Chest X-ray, AP view. Patient: 40 years old, sex F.
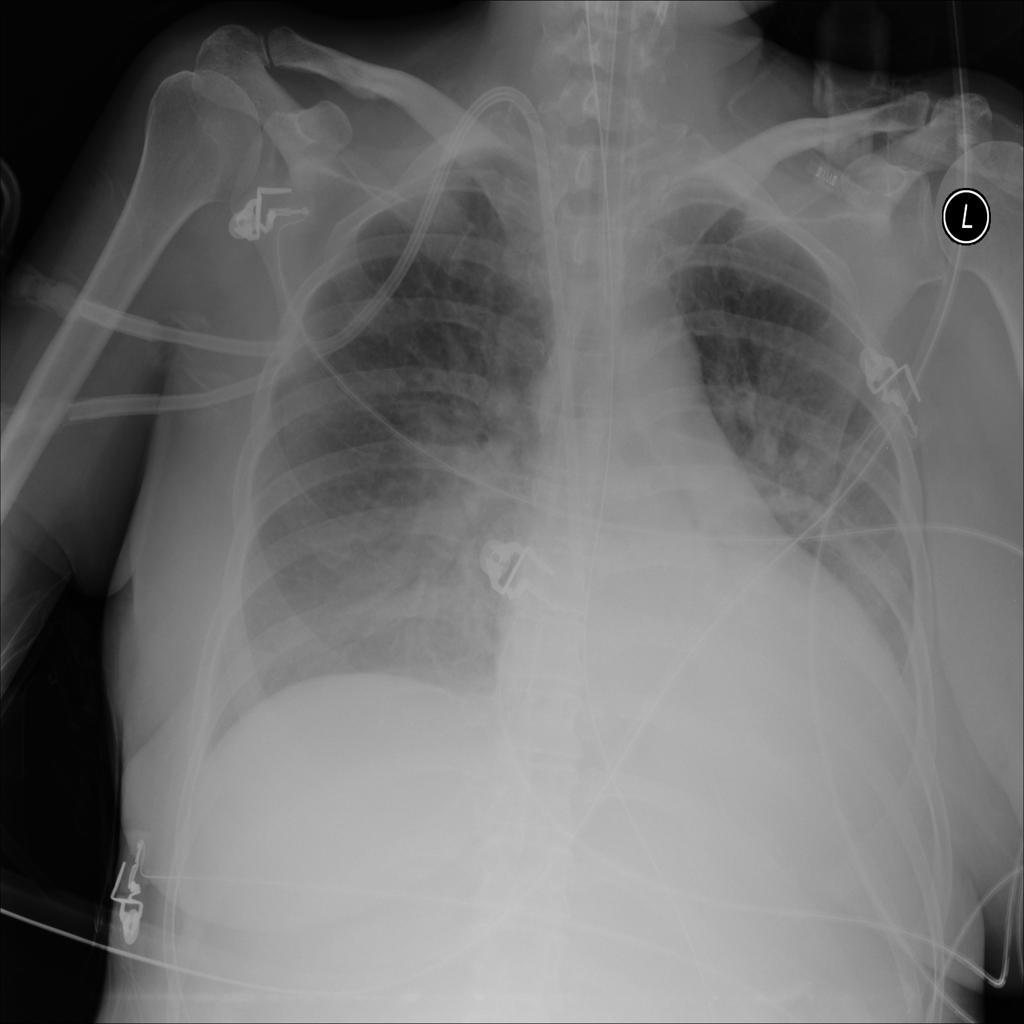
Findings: Consolidation, Infiltration